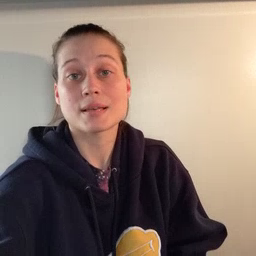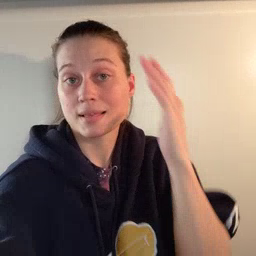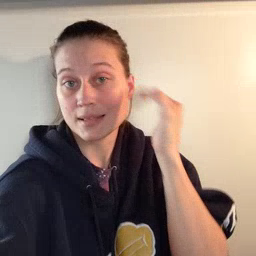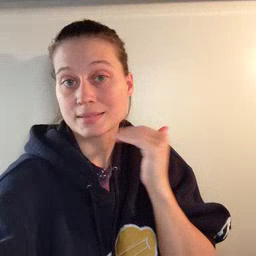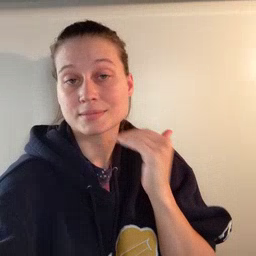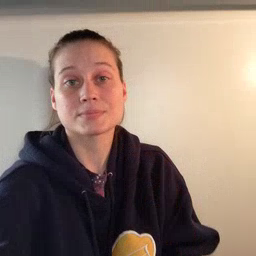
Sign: head